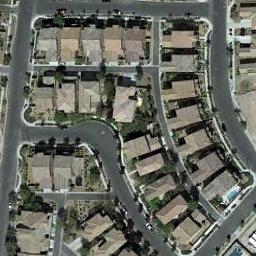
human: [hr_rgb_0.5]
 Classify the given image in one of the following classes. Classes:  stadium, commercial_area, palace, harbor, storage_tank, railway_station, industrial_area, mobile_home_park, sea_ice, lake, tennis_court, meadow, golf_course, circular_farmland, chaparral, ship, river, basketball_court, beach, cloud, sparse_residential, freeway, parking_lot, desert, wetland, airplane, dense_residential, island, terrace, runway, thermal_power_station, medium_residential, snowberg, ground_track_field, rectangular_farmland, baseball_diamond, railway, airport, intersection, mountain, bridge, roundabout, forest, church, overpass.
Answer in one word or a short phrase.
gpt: dense_residential